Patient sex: M
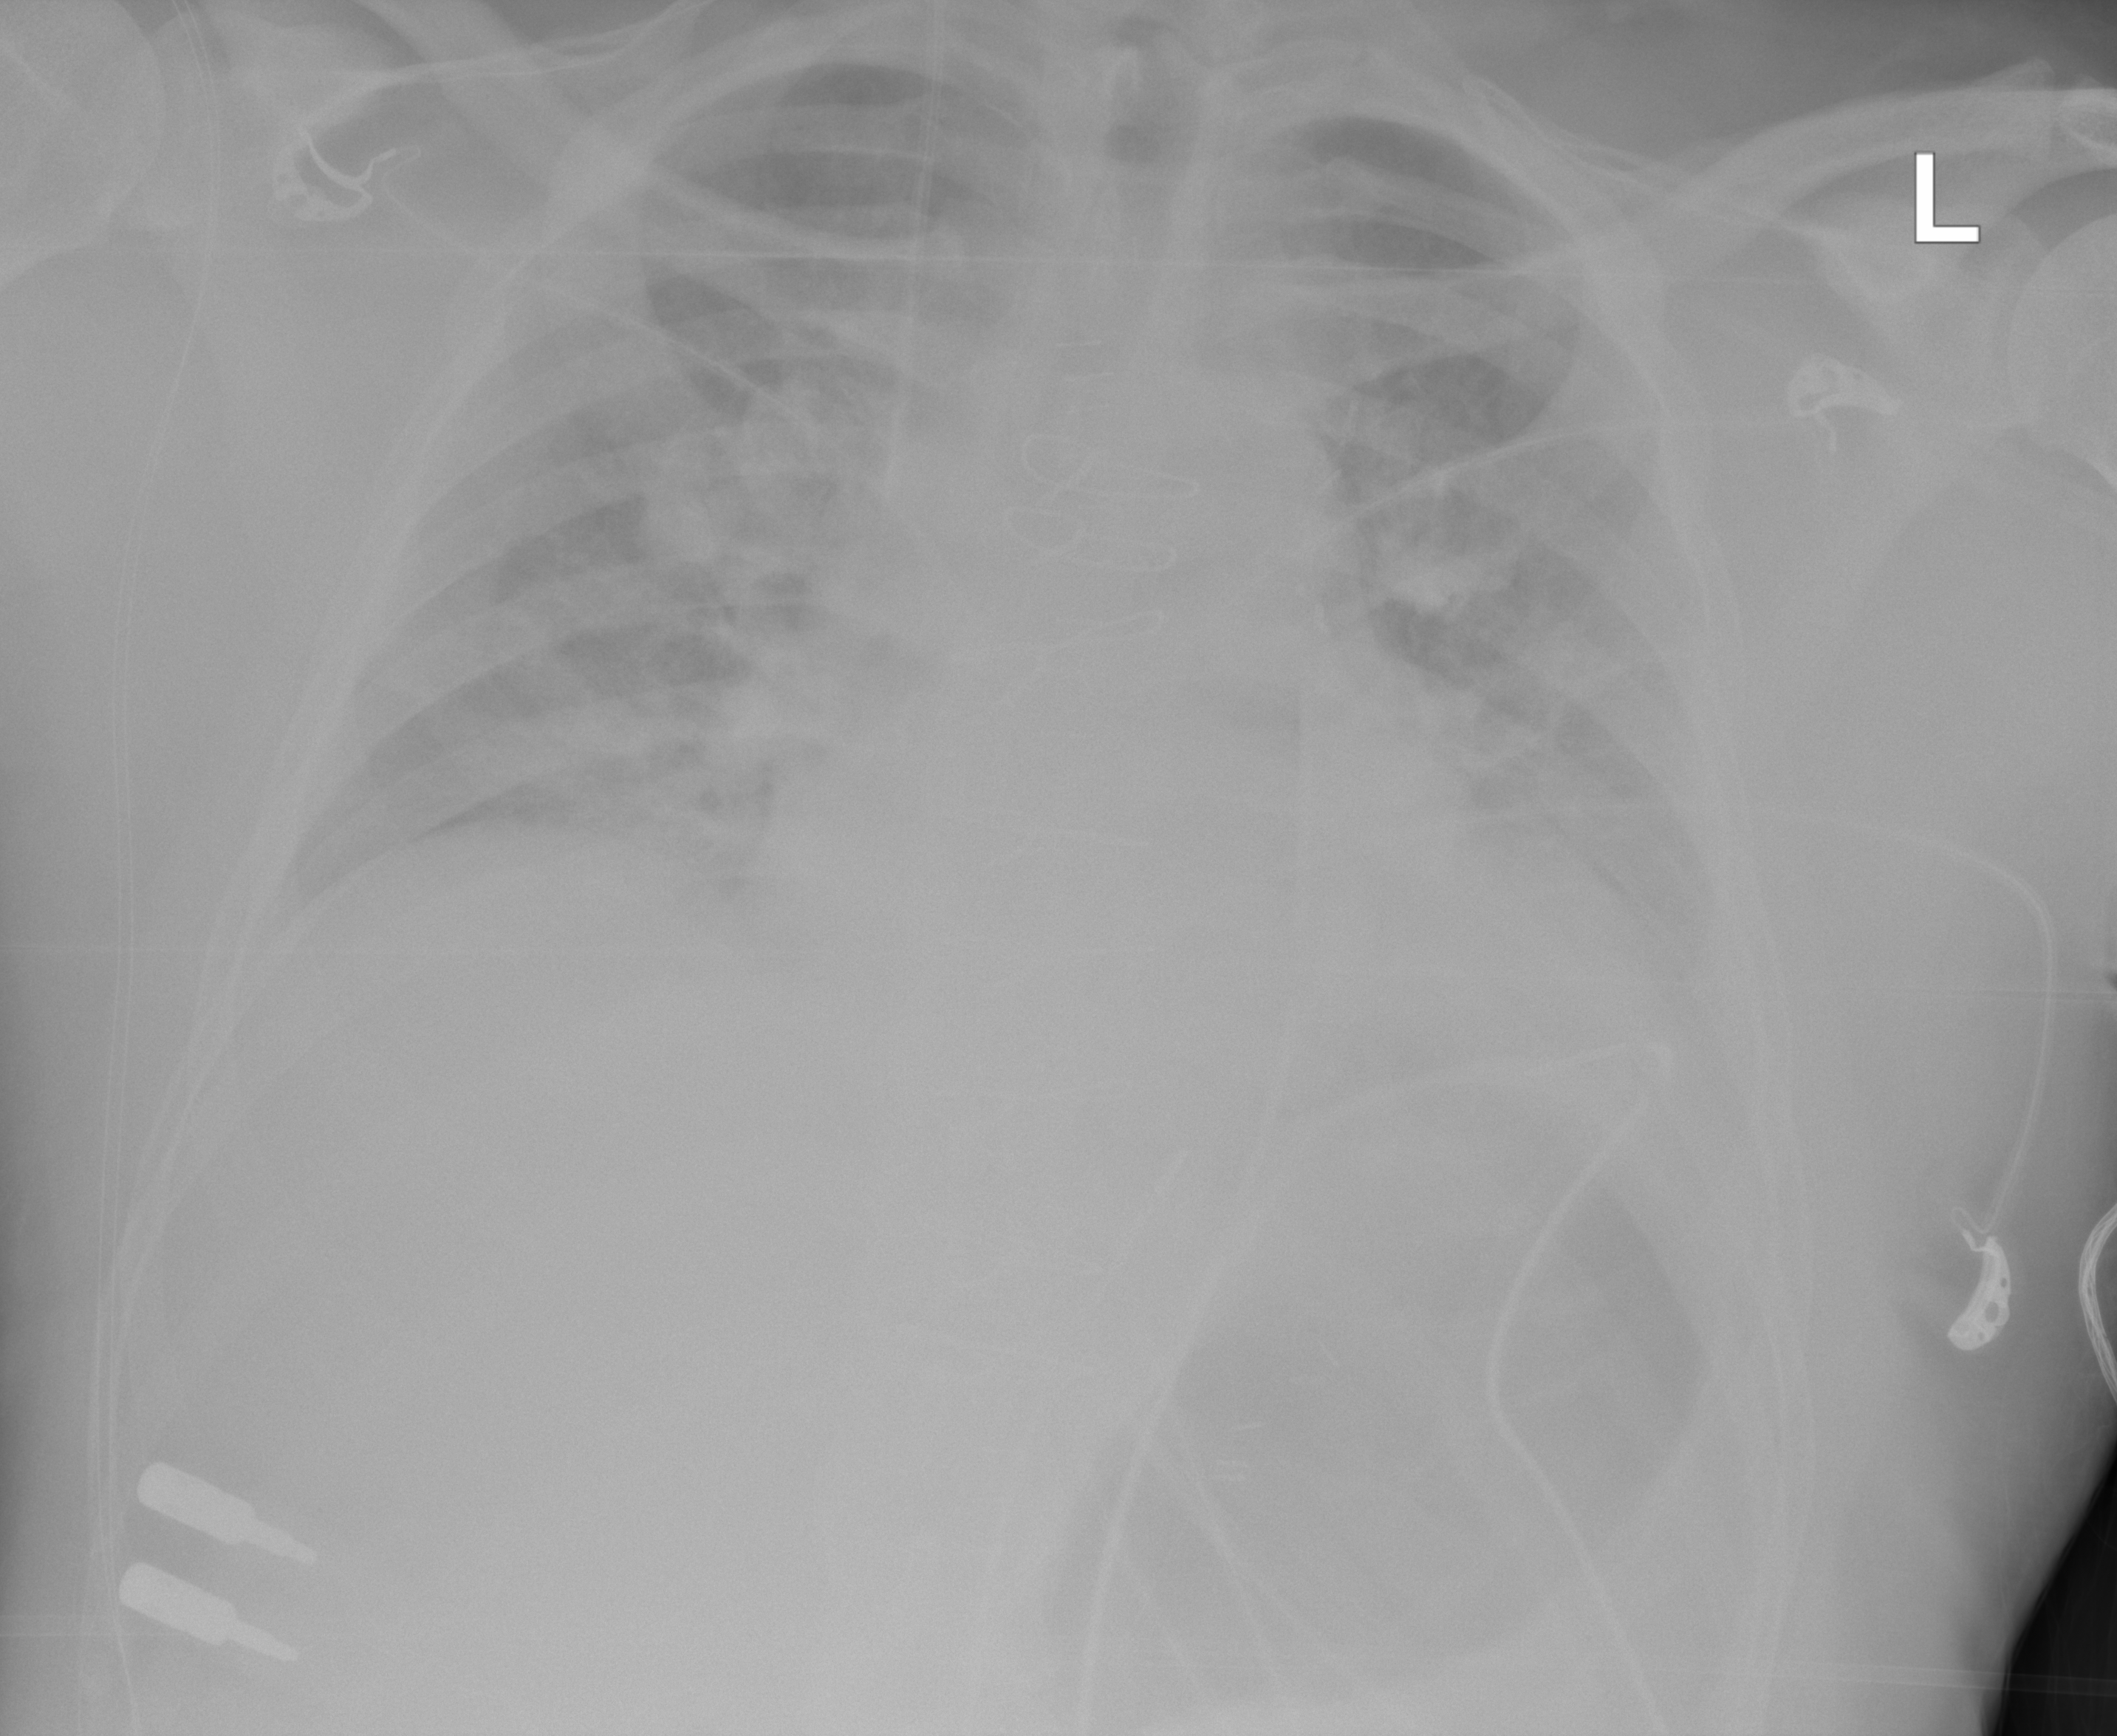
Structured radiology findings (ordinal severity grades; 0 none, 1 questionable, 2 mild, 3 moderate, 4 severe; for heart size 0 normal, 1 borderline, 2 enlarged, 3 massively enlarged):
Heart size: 2
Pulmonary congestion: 2
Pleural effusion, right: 1
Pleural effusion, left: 2
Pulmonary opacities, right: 2
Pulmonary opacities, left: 2
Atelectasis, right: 0
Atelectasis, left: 2